Interaction volume radius: 5 \u00c5
Interaction volume height: 20 \u00c5
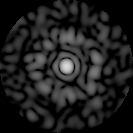
Disorder parameter: 0.8994